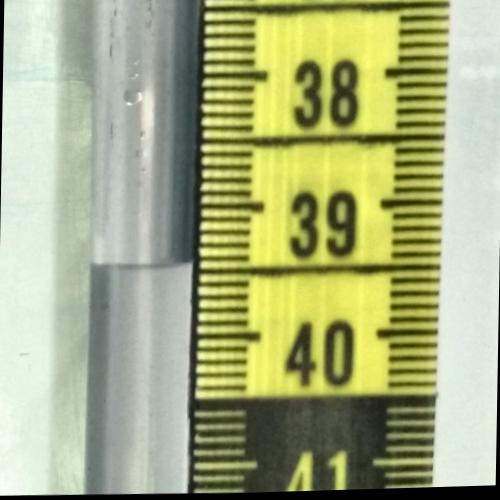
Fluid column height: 39.4 cm